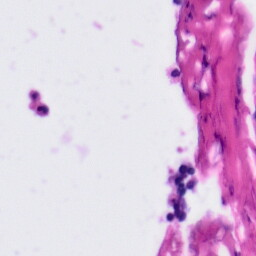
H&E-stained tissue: Tonsil